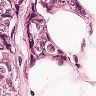
Metastatic tissue present: yes